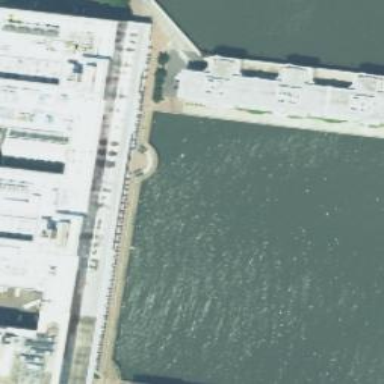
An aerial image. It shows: Man-made pier.